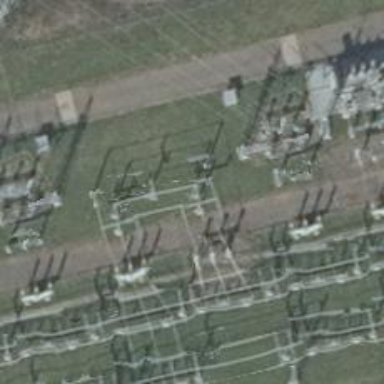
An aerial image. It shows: Busbar power line with 3 cables.